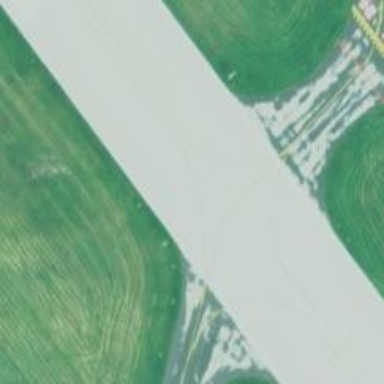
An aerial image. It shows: Image of taxiway at airport.